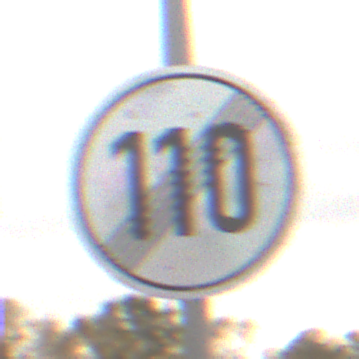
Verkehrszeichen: EndeGeschwindigkeit110
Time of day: MorningAfternoon
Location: Outdoor (Nature)
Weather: Overcast
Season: NotSpecified
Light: Natural